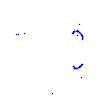
Particle: proton